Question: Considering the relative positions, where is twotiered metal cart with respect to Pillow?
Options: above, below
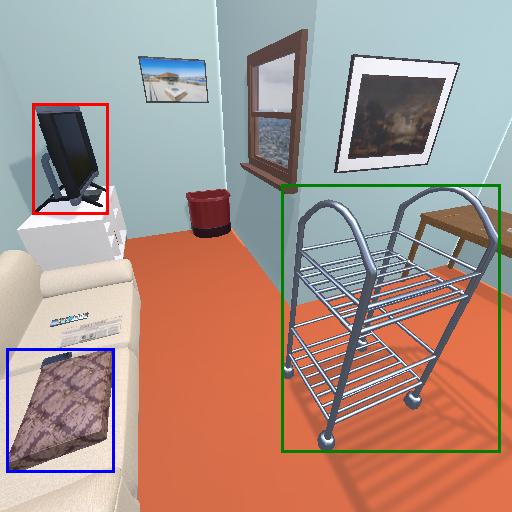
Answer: above